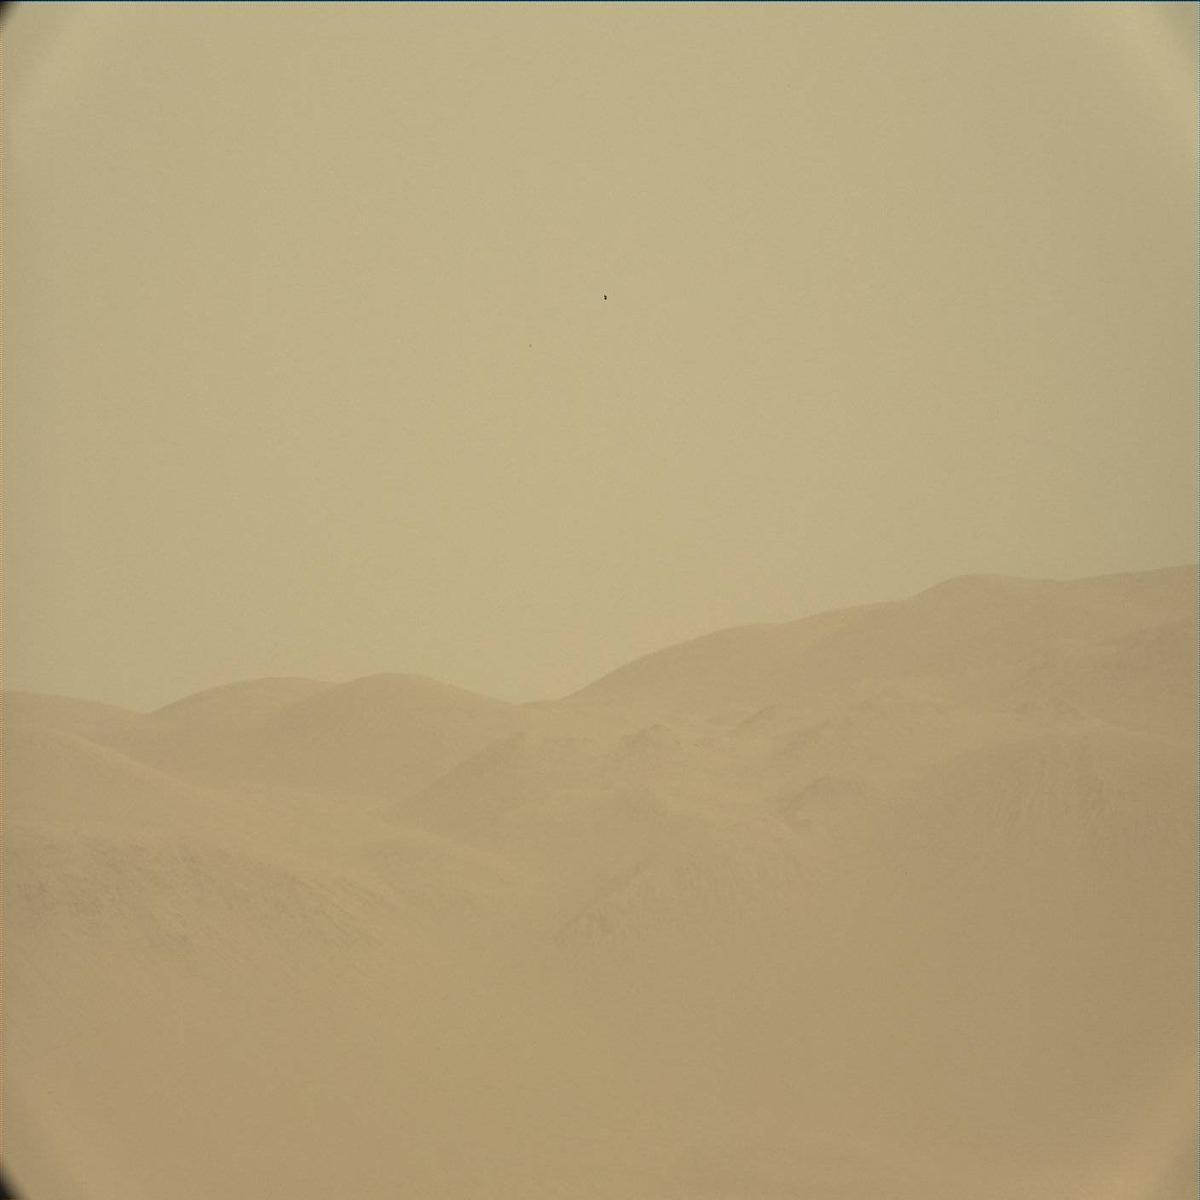
Terrain classes present: Ridge, Sand / Soil, Sky